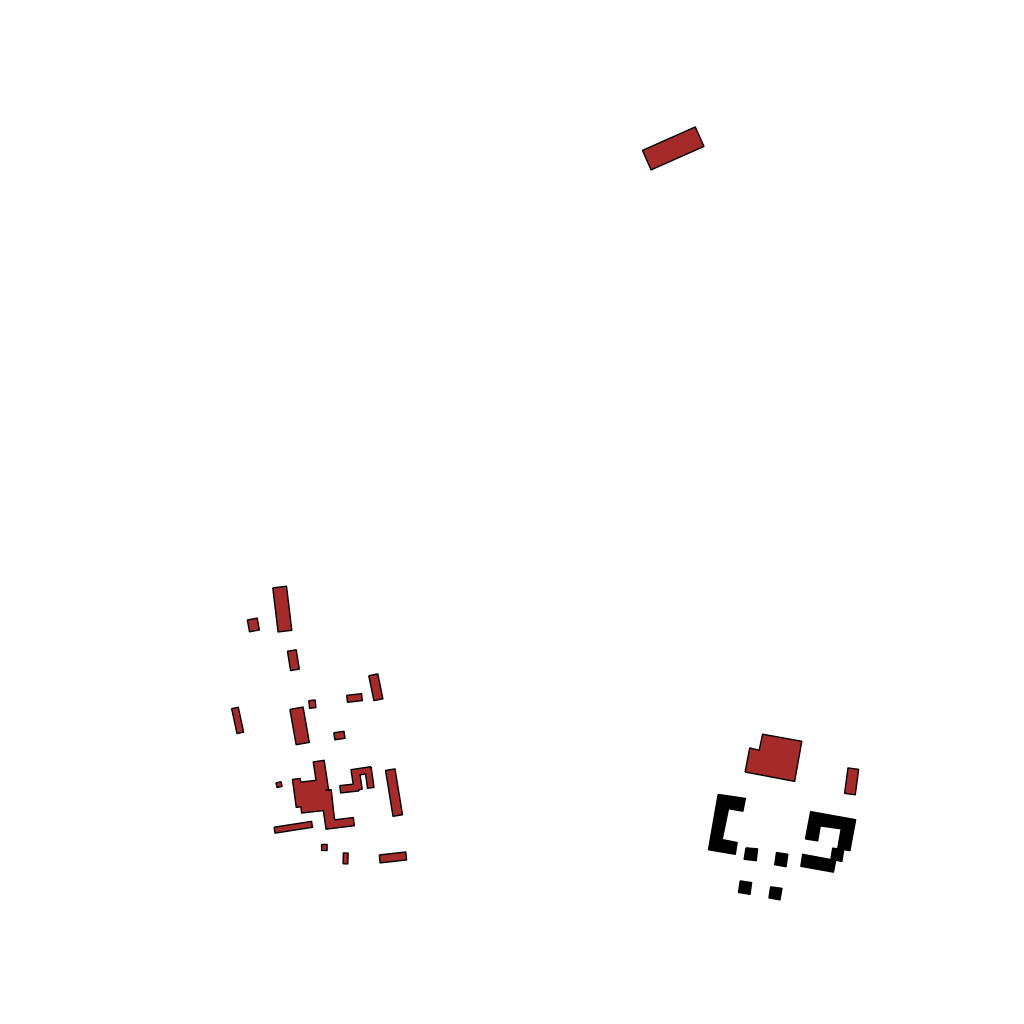
Tags: overhead vector_map, industrial, recreation, residential, special, high_rise, individual_rise, density_3, Building, Facility, 1.0 km²